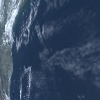
Label: water